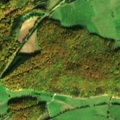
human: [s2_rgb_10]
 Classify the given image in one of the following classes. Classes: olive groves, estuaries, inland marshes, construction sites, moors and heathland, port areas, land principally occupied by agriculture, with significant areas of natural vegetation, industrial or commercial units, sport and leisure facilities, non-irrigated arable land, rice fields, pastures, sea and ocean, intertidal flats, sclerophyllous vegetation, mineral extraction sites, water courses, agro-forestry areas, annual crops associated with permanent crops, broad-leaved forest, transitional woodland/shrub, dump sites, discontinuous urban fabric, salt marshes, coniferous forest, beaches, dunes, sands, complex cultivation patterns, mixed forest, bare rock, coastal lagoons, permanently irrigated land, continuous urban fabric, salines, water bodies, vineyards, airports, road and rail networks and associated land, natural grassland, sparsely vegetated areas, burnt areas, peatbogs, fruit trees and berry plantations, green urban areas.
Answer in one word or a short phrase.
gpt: pastures, broad-leaved forest, coniferous forest